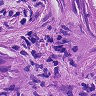
Metastatic tissue present: yes